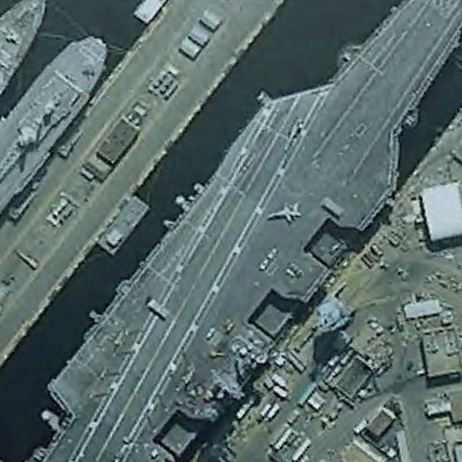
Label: Nimitz-class_aircraft_carrier